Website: macys
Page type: cart
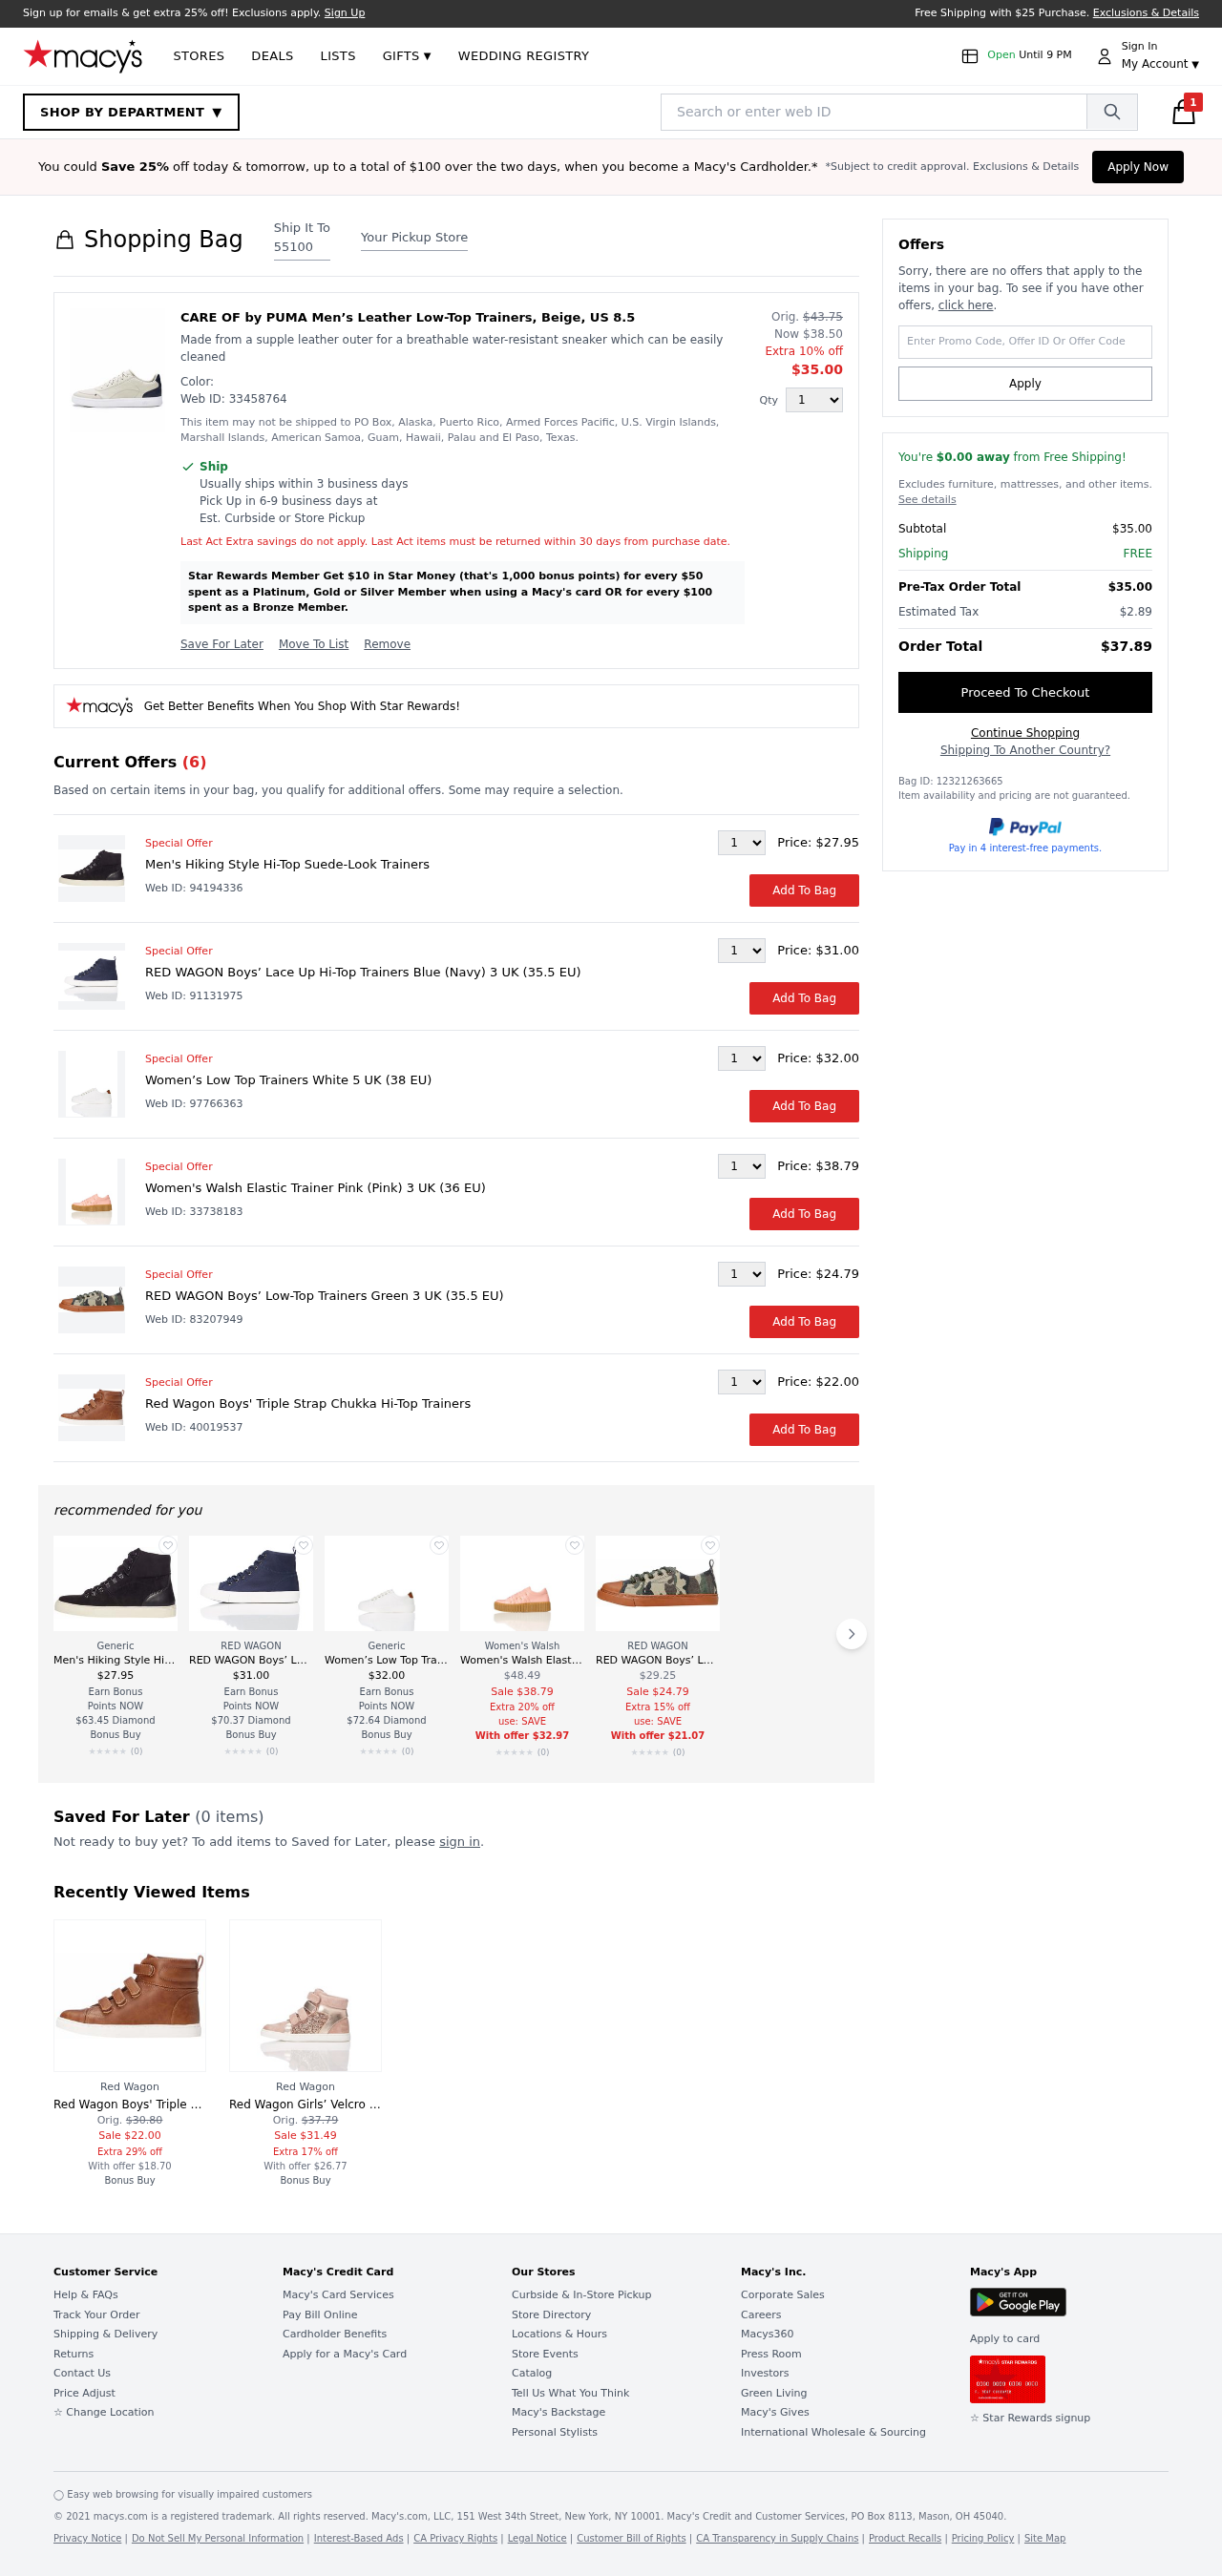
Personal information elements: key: PII_POSTCODE
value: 55100
Product elements: key: PRODUCT1_DESC
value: Made from a supple leather outer for a breathable water-resistant sneaker which can be easily cleaned
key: PRODUCT1_NAME
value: CARE OF by PUMA Men’s Leather Low-Top Trainers, Beige, US 8.5
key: PRODUCT1_PRICE
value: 35
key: PRODUCT1_QUANTITY
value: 1
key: PRODUCT2_BRAND
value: Generic
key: PRODUCT2_NAME
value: Men's Hiking Style Hi-Top Suede-Look Trainers
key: PRODUCT2_PRICE
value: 27.95
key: PRODUCT3_BRAND
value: RED WAGON
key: PRODUCT3_NAME
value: RED WAGON Boys’ Lace Up Hi-Top Trainers Blue (Navy) 3 UK (35.5 EU)
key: PRODUCT3_PRICE
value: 31
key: PRODUCT4_BRAND
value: Generic
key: PRODUCT4_NAME
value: Women’s Low Top Trainers White 5 UK (38 EU)
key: PRODUCT4_PRICE
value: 32
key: PRODUCT5_BRAND
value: Women's Walsh
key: PRODUCT5_NAME
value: Women's Walsh Elastic Trainer Pink (Pink) 3 UK (36 EU)
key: PRODUCT5_PRICE
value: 38.79
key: PRODUCT6_BRAND
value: RED WAGON
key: PRODUCT6_NAME
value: RED WAGON Boys’ Low-Top Trainers Green 3 UK (35.5 EU)
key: PRODUCT6_PRICE
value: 24.79
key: PRODUCT7_BRAND
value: Red Wagon
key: PRODUCT7_NAME
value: Red Wagon Boys' Triple Strap Chukka Hi-Top Trainers
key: PRODUCT7_PRICE
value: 22
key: PRODUCT8_BRAND
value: Red Wagon
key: PRODUCT8_NAME
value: Red Wagon Girls’ Velcro Glitter Hi-Top Trainers
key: PRODUCT8_PRICE
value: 31.49
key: PRODUCT1_ORIGINAL_PRICE
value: $43.75
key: PRODUCT1_SALE_PRICE
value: $38.50
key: PRODUCT5_ORIGINAL_PRICE
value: $48.49
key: PRODUCT6_ORIGINAL_PRICE
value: $29.25
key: PRODUCT7_ORIGINAL_PRICE
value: $30.80
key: PRODUCT8_ORIGINAL_PRICE
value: $37.79
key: PRODUCT1_WEB_ID
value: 33458764
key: PRODUCT2_WEB_ID
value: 94194336
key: PRODUCT3_WEB_ID
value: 91131975
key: PRODUCT4_WEB_ID
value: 97766363
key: PRODUCT5_WEB_ID
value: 33738183
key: PRODUCT6_WEB_ID
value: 83207949
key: PRODUCT7_WEB_ID
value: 40019537
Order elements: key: ORDER_COUNT
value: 1
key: ORDER_SUBTOTAL
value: $35.00
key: ORDER_SHIPPING_COST
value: FREE
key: ORDER_TOTAL
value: $35.00
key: ORDER_TAX
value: $2.89
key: ORDER_GRAND_TOTAL
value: $37.89
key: ORDER_BAG_ID
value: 12321263665
Search elements: key: HEADER_SEARCH
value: Search or enter web ID